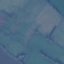
Label: Pasture